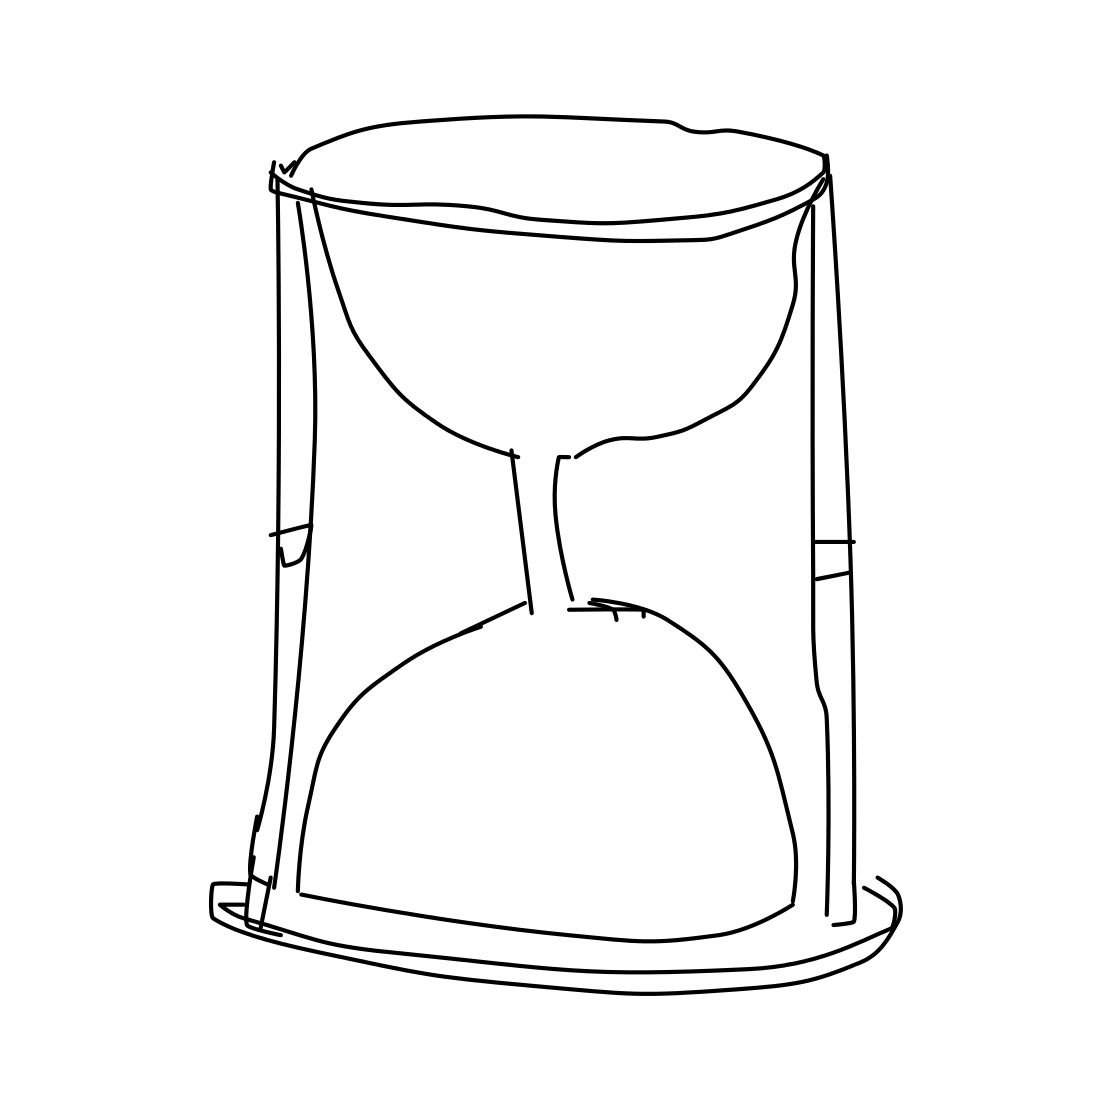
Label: hourglass